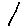
Label: star